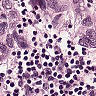
Metastatic tissue present: yes